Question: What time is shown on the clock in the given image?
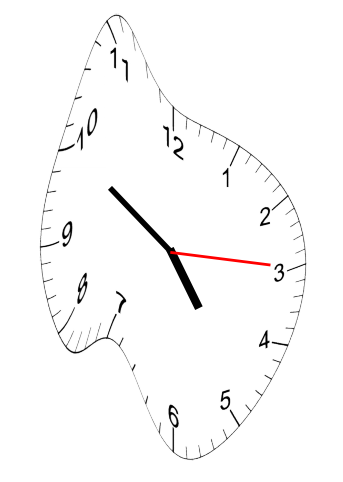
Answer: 04:50:15